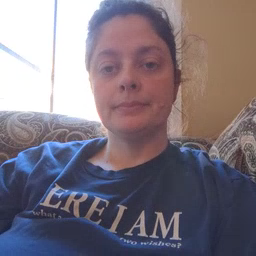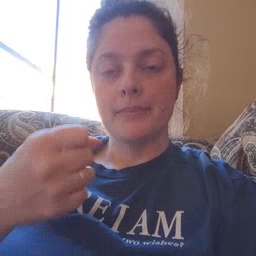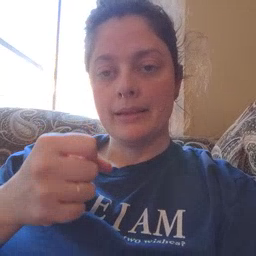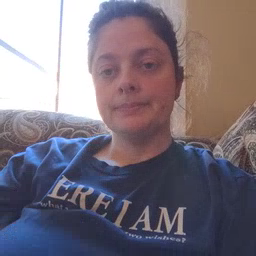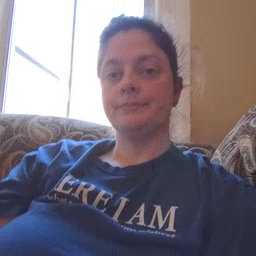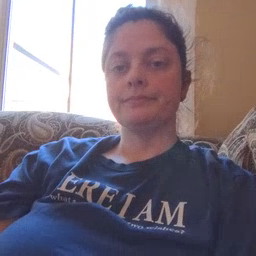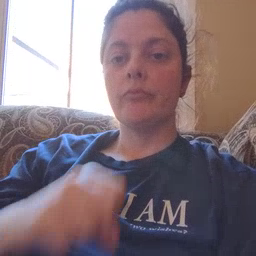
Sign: make